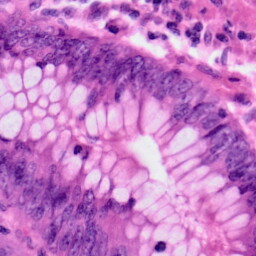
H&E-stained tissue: Colon